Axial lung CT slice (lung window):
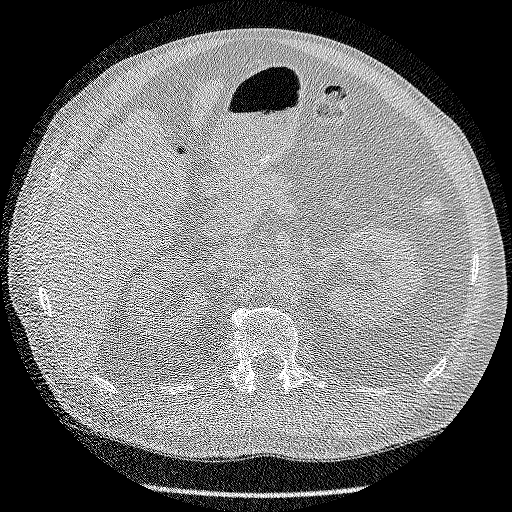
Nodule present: no